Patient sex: F
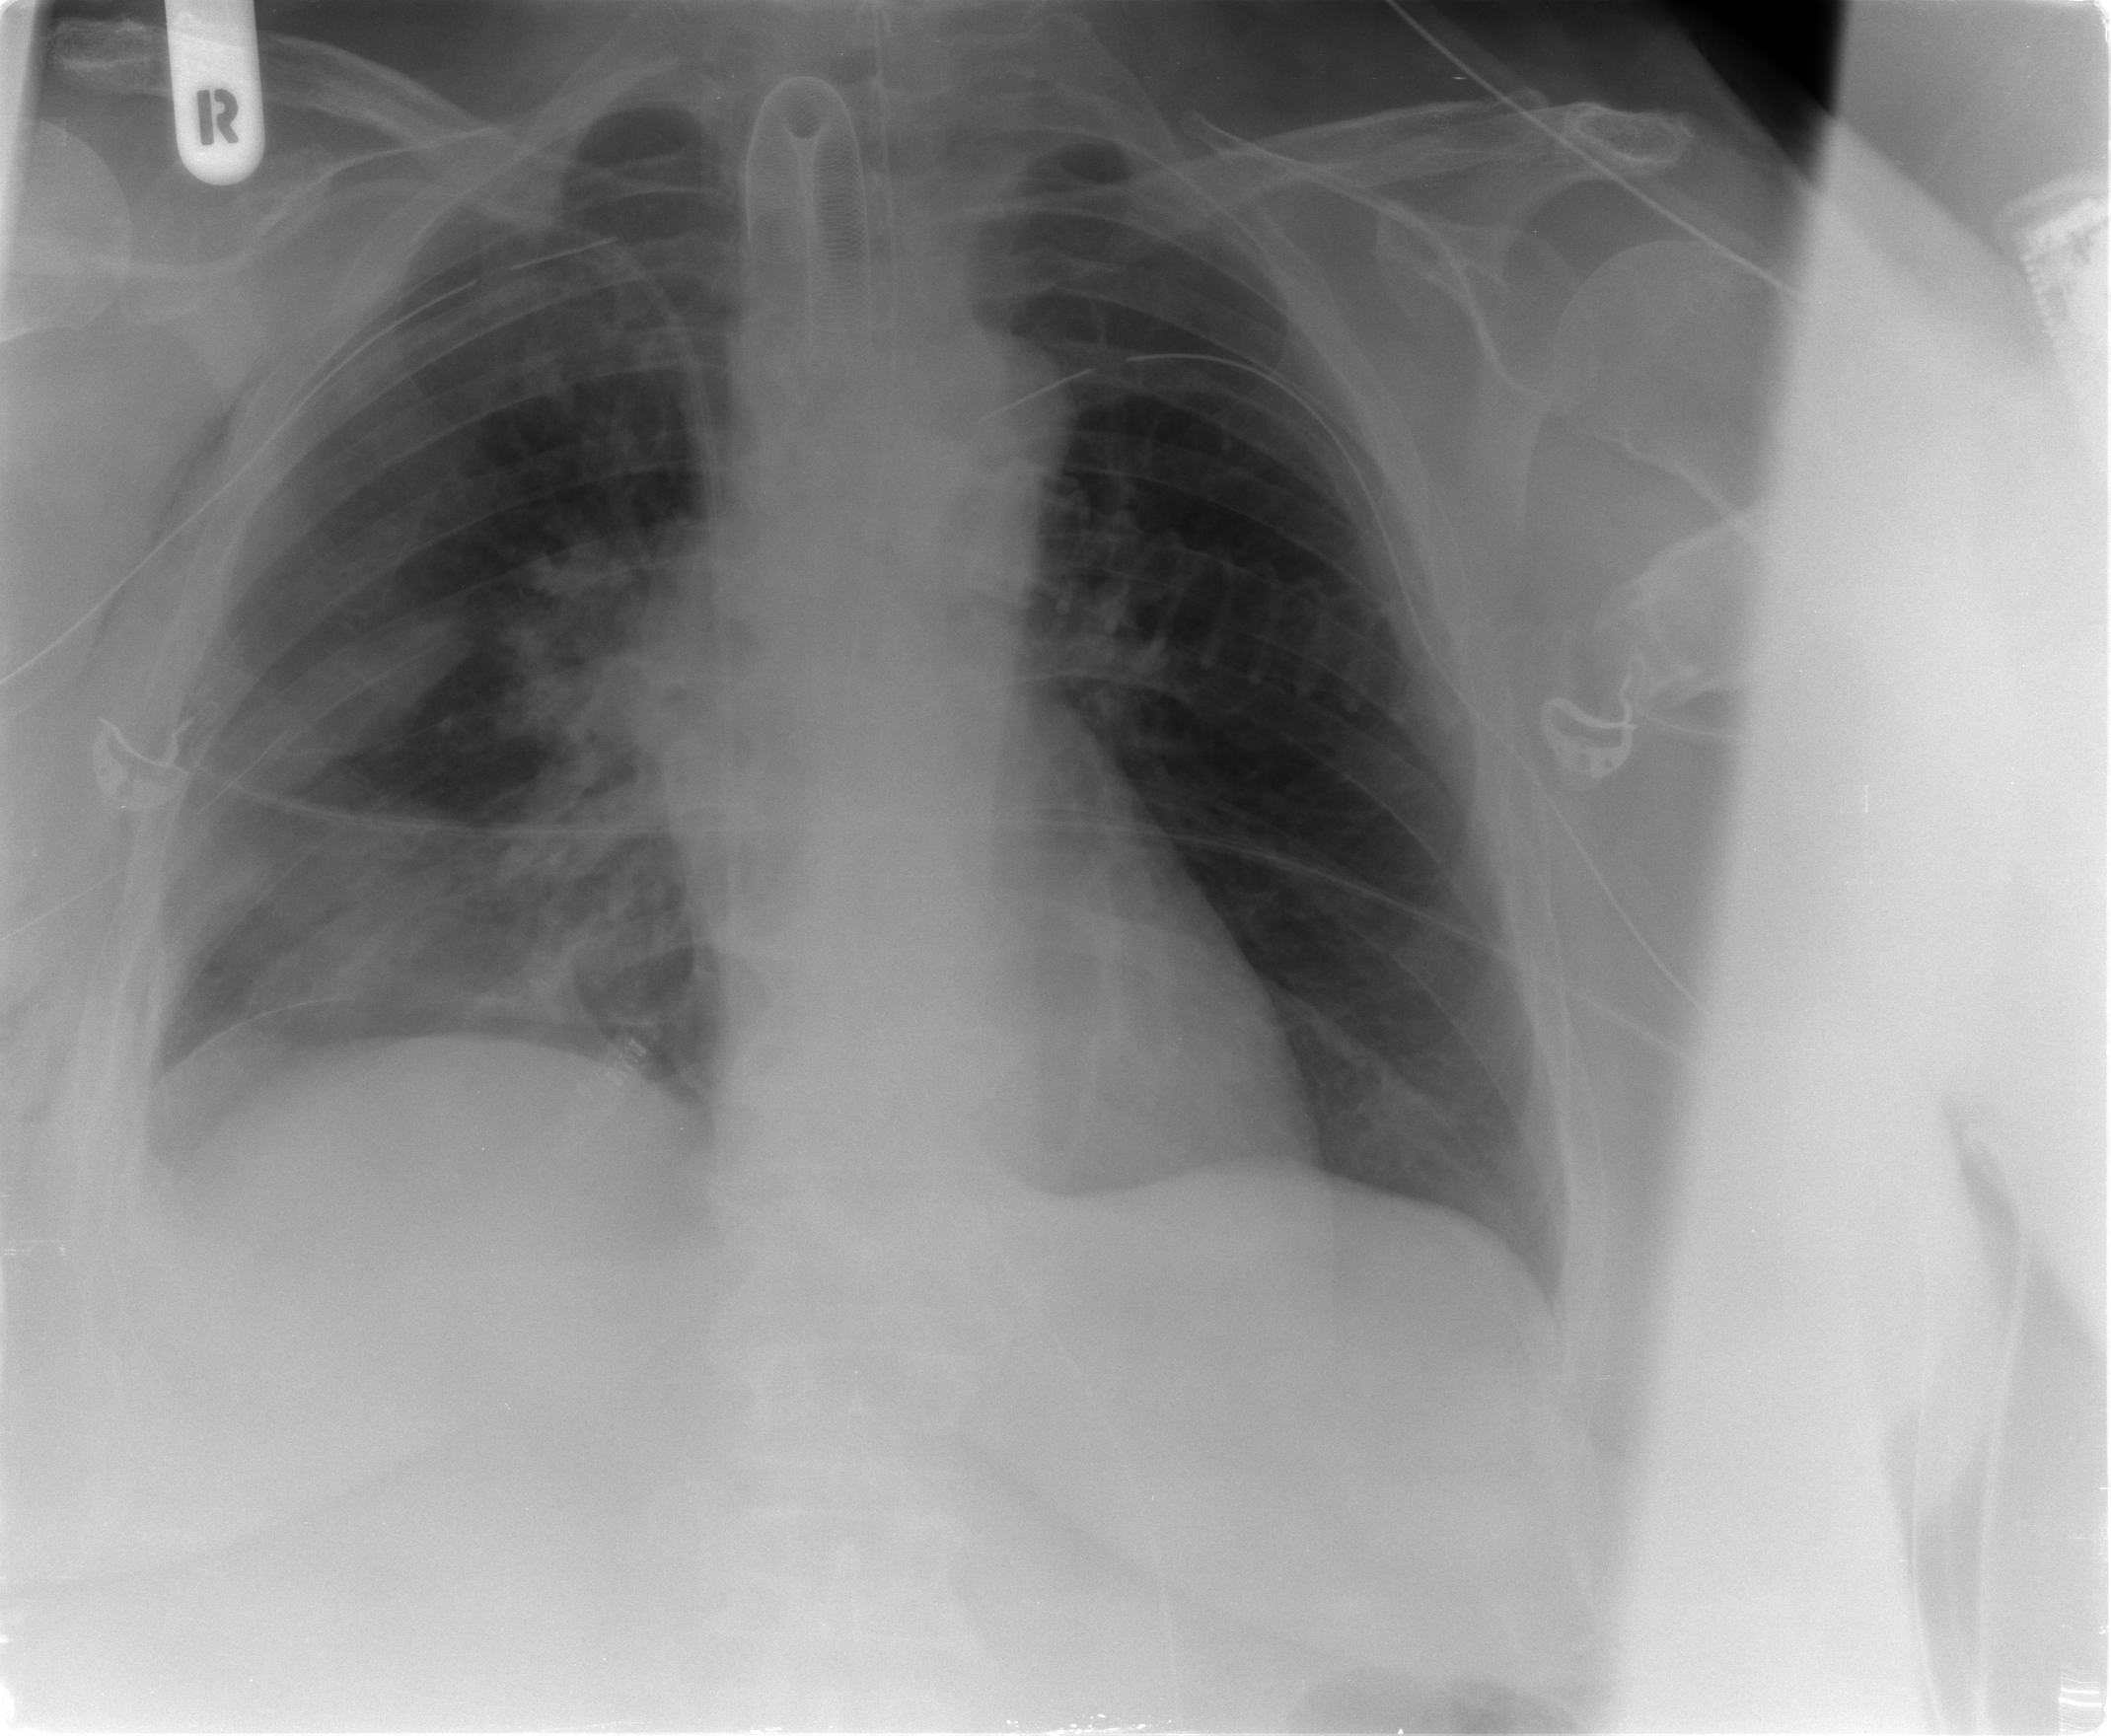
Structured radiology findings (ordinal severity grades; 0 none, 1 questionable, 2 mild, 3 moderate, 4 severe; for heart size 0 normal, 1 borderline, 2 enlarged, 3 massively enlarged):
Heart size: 0
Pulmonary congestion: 0
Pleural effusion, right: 1
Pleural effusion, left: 0
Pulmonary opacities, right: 1
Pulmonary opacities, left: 0
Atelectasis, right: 2
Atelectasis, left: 0